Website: home-depot
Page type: order-tracking
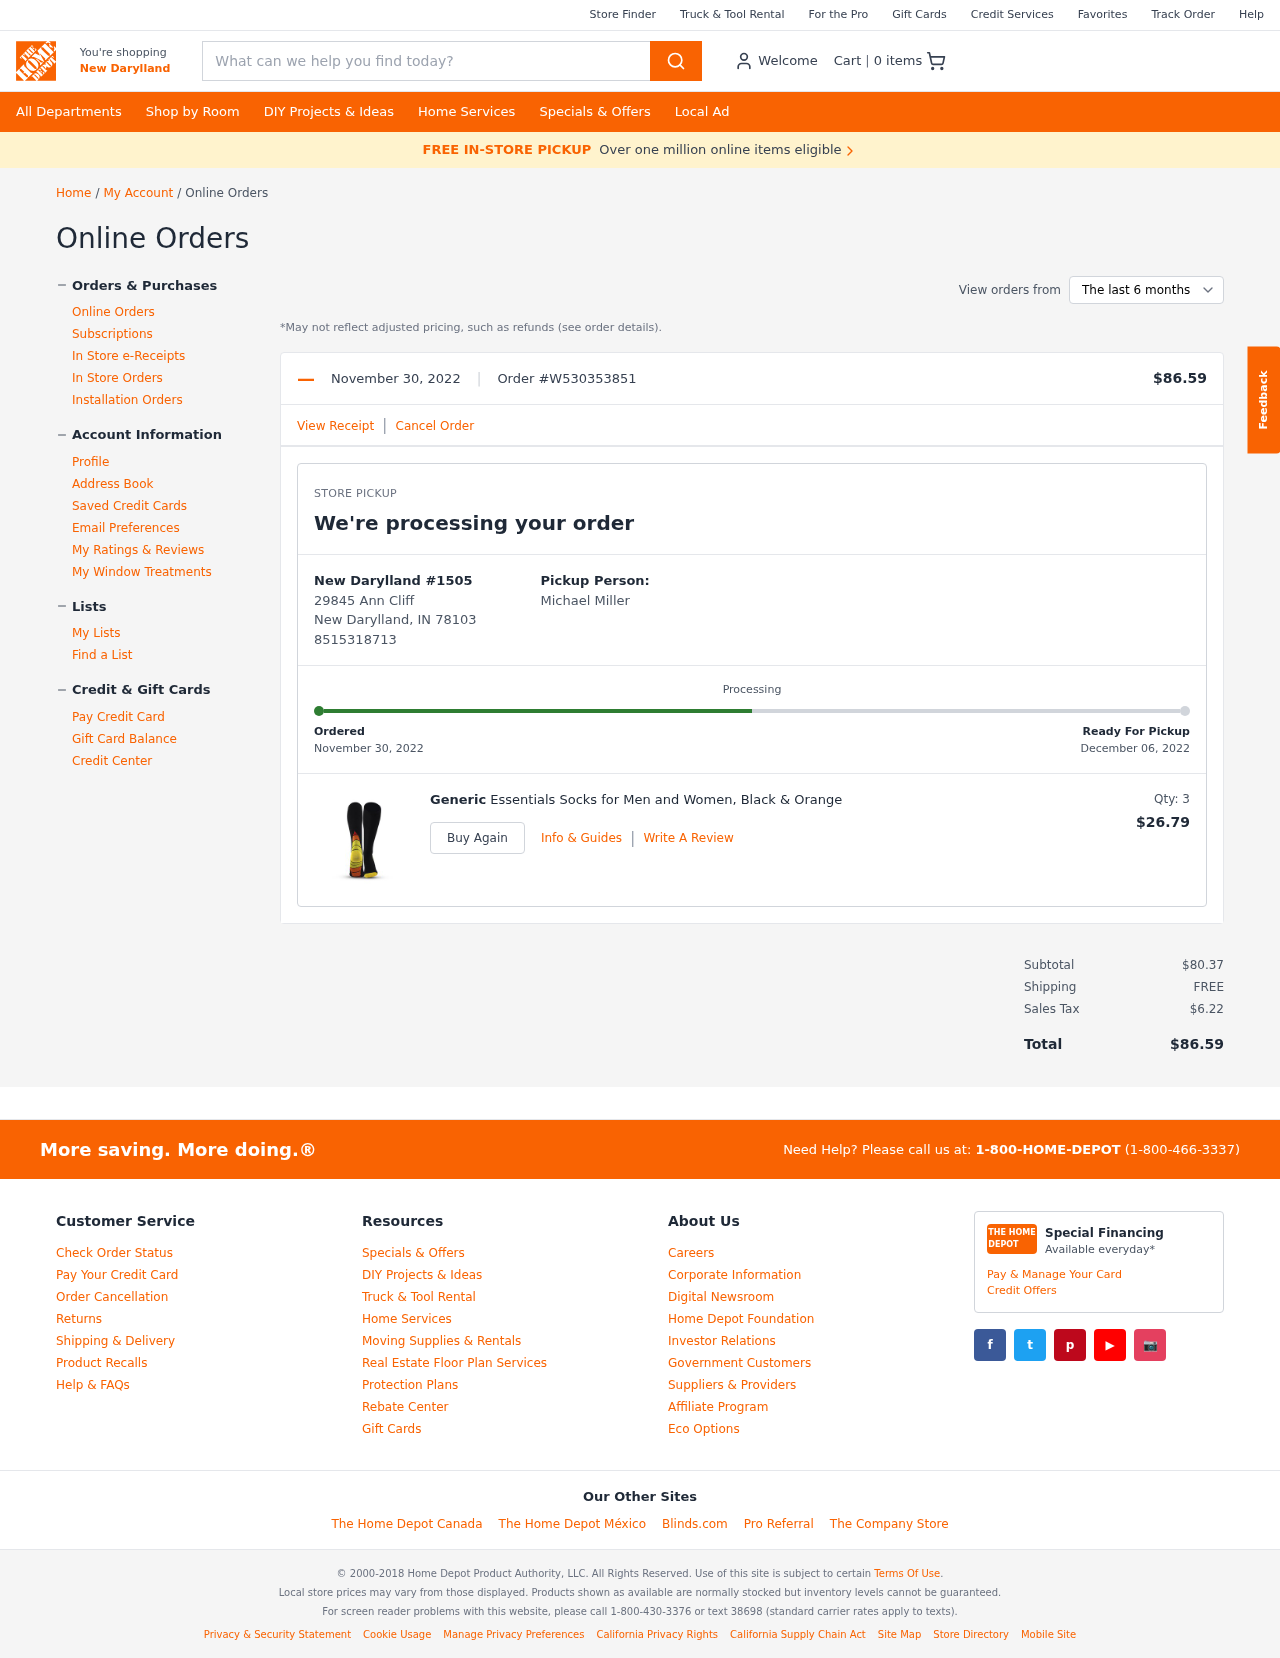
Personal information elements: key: PII_CITY
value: New Darylland
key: PII_FULLNAME
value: Michael Miller
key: PII_LOCATION1_CITY
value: New Darylland
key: PII_LOCATION1_STREET
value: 29845 Ann Cliff
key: PII_LOCATION1_CITY_STATE_ZIP
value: New Darylland, IN 78103
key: PII_PHONE
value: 8515318713
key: PII_PHONE_LINE
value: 8713
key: PII_PHONE_SUFFIX
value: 8713
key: PII_PHONE2
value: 8515318713
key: PII_PHONE3
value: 8515318713
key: PII_PHONE_NUMERIC
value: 8515318713
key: PII_PHONE_LINE_NUMERIC
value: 8713
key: PII_PHONE_SUFFIX_NUMERIC
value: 8713
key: PII_PHONE2_NUMERIC
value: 8515318713
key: PII_PHONE3_NUMERIC
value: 8515318713
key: PII_PHONE_DIGITS
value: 8515318713
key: PII_PHONE_LAST4
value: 8713
Product elements: key: PRODUCT1_BRAND
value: Generic
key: PRODUCT1_NAME
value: Essentials Socks for Men and Women, Black & Orange
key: PRODUCT1_PRICE
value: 26.79
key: PRODUCT1_QUANTITY
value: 3
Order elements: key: ORDER_NUM_ITEMS
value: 0
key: ORDER_DATE
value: November 30, 2022
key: ORDER_ID
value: W530353851
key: ORDER_TOTAL
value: $86.59
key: ORDER_DATE2
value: November 30, 2022
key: ORDER_DELIVERY_DATE
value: December 06, 2022
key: ORDER_SUBTOTAL
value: $80.37
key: ORDER_SHIPPING_COST
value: FREE
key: ORDER_TAX
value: $6.22
Search elements: key: HEADER_SEARCH
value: What can we help you find today?